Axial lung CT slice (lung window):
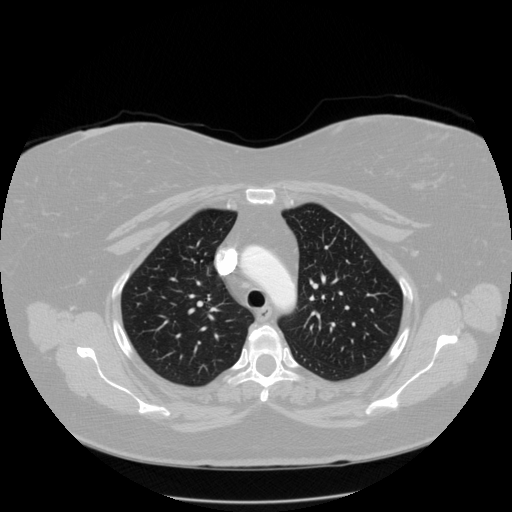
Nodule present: no